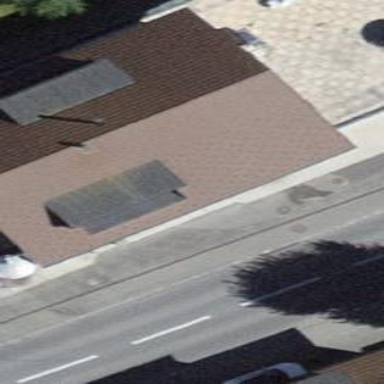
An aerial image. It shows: Detached building with gabled roof.